Question: AngularJS rendering the content fine into title and meta tags, but when I share it with facebook or google, in the popup window it shows angular {{ }} there.

Code:
'''
<div ng-controller="MyCtrl">
<title>{{mDetails.display1}} - Subtitle</title>
<meta name="description" content="{{mDetails.display1}} - {{mDetails.address1}} , {{mDetails.city}}, {{mDetails.state}}, {{mDetails.country}}">
.
.
'''
Note: I am already using 'ng-cloak'.
Thanks for help.
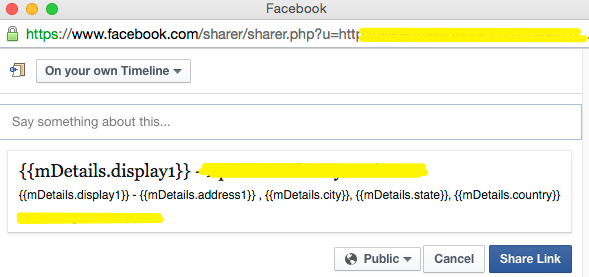
Answer: <URL>
This can't be done using javascript. Some people think that Facebook is reading what's currently on the page. It's not. It makes a separate request to your server using the same url (from window.location.href) using it's Scraper, and the Facebook Scraper does not run javascript. That's why you get {{page_title}} when clicking on something like a Facebook share button. Your content will have to be generated by the server so when Facebook goes to hit the url it gets the content it needs up front without the need for javascript. You can tackle the server side rendering in a fews ways.
'''
You can allow your server side technology to render the content.
You can use the PhantomJS approach https://github.com/steeve/angular-seo.
'''
There's also a possibility that you can re-render Facebook widgets. Use their parse method:
FB.XFBML.parse();
after your angular stuff has completed. It's not working for my share button (yet!!), but I tested it on likes, and it's cool. Basically it re-scans the DOM and renders the Facebook widgets. You can also pass it a single element, something like this directive:
'''
'use strict';
angular.module('ngApp')
.directive("fbLike", function($rootScope) {
return function (scope, iElement, iAttrs) {
if (FB && scope.$last) {
FB.XFBML.parse(iElement[0]);
}
};
});
'''
This snippet would rescan the DOM for html5 facebook fb-like widgets when creating the last element in angular repeater.
---
Another accepted answer in the same context :-
<URL>
I implemented json on server side just for the meta tags, however its an overhead because for on page data, there is still ajax call.
'''
$mid=$_GET['id'];
$mJSON = file_get_contents($homeurl."/json/getdetail.php?mid=".$mid);
$mObject = json_decode($mJSON, true);
if ($mObject['ID'] != undefined && $mObject['ID'] != '') {
<meta property="og:title" content="<?php echo $mObject['display1'];?>"/>
<meta property="og:description" content="<?php echo .$mObject['display2']; ?>"/>
}
'''